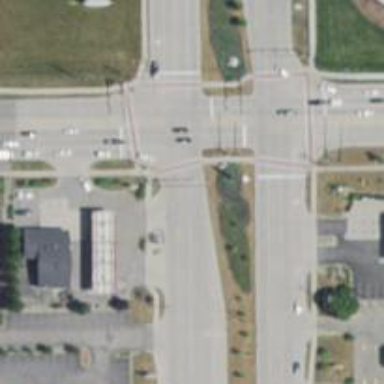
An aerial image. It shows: Crossing on the road with line markings.